Interaction volume radius: 5 \u00c5
Interaction volume height: 40 \u00c5
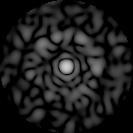
Disorder parameter: 0.8275